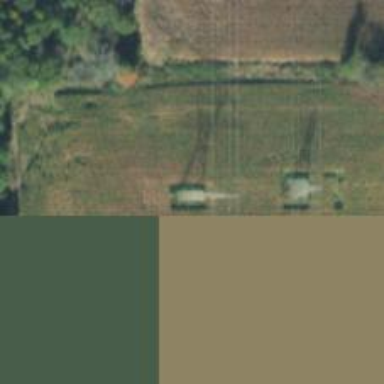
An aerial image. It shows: Lattice structure tower used for power transmission.